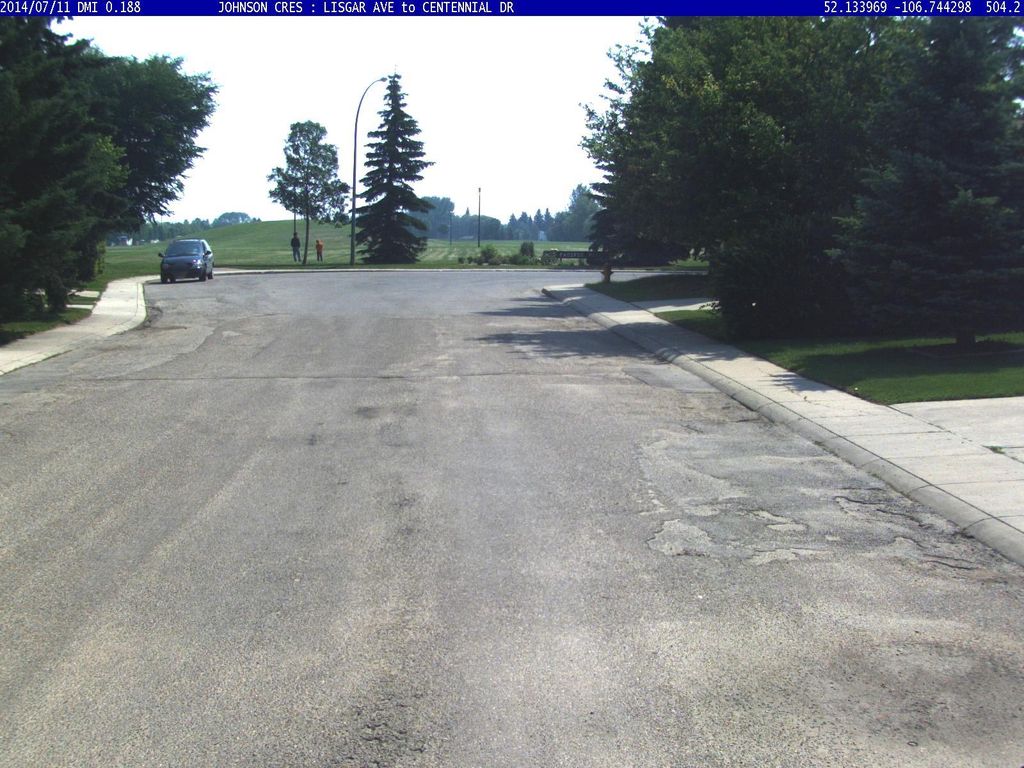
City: saskatoon